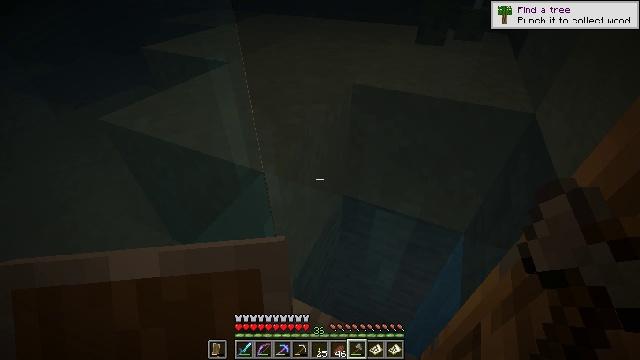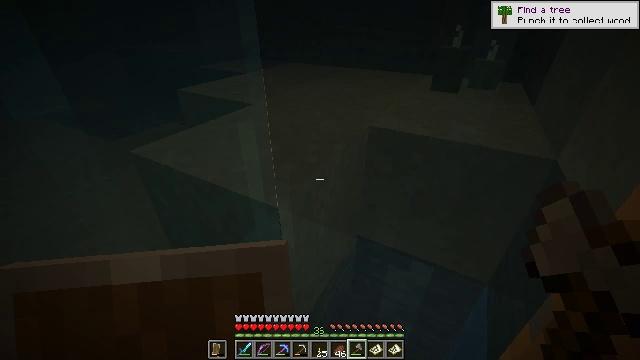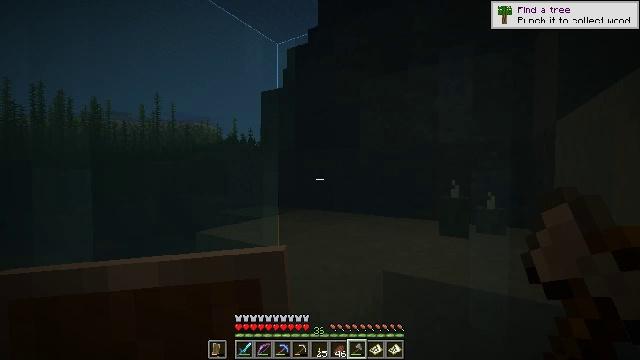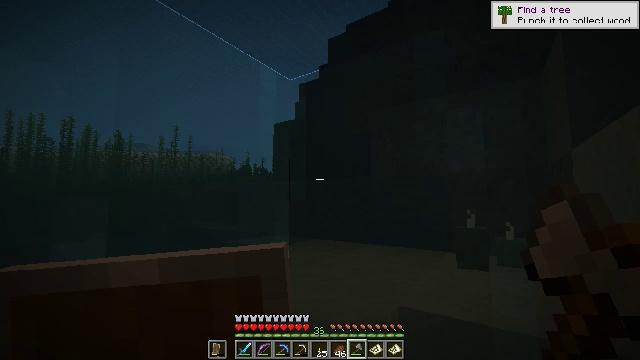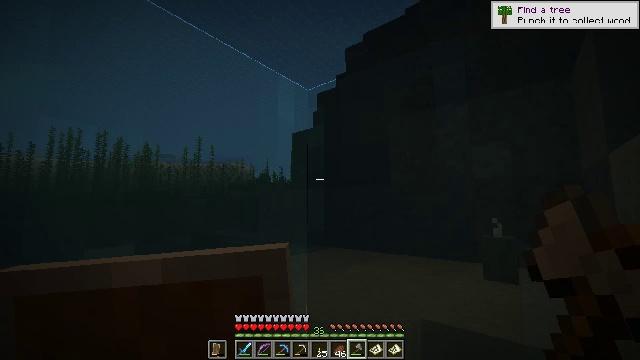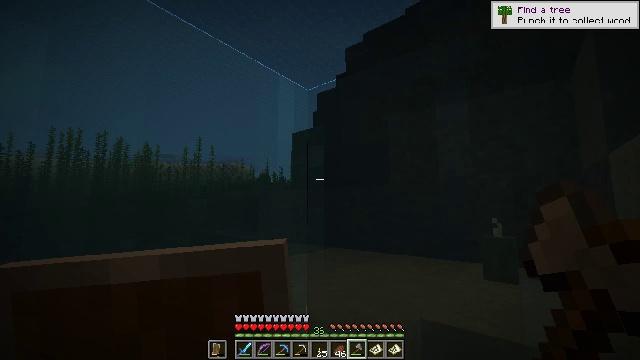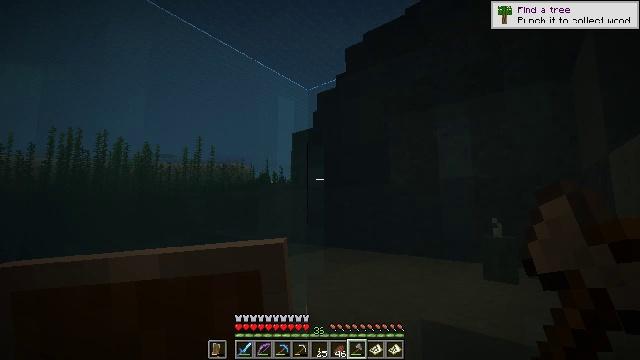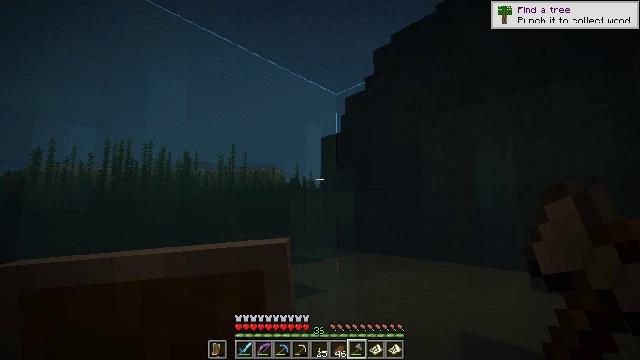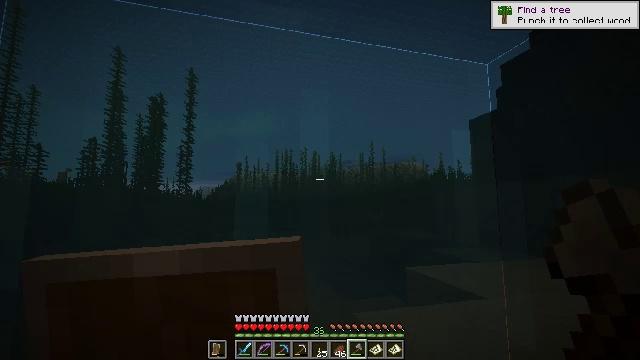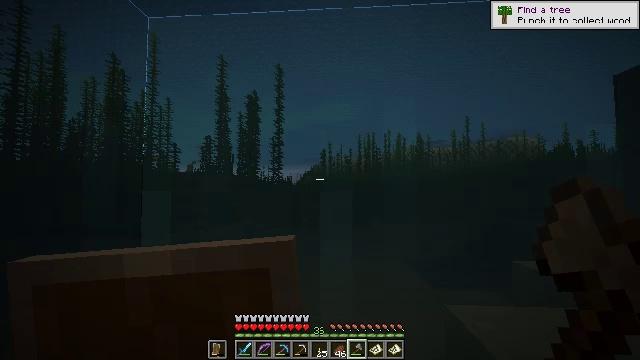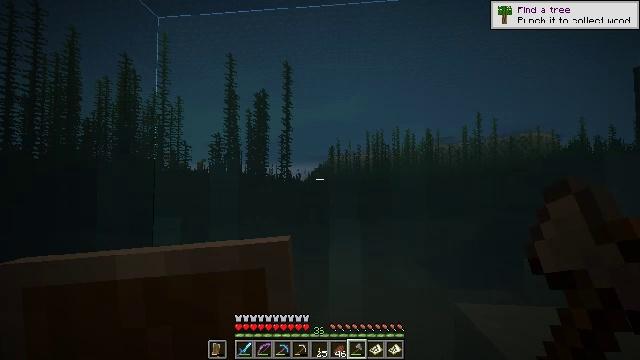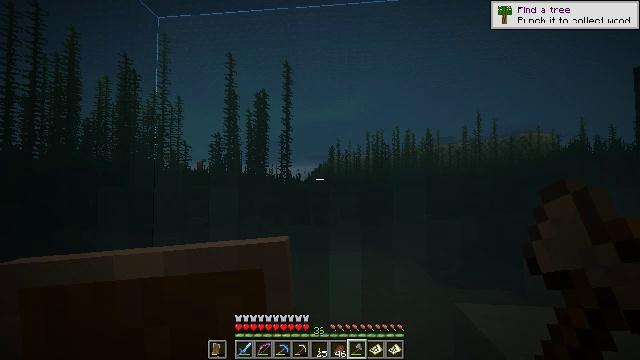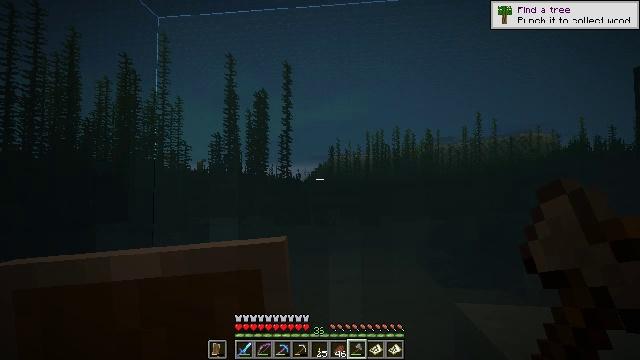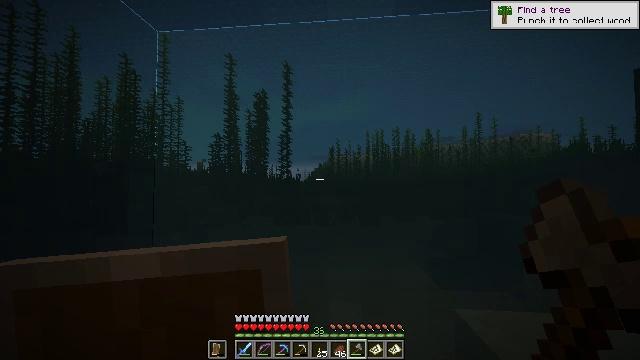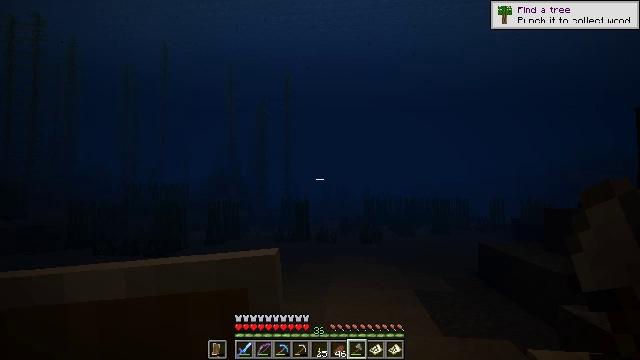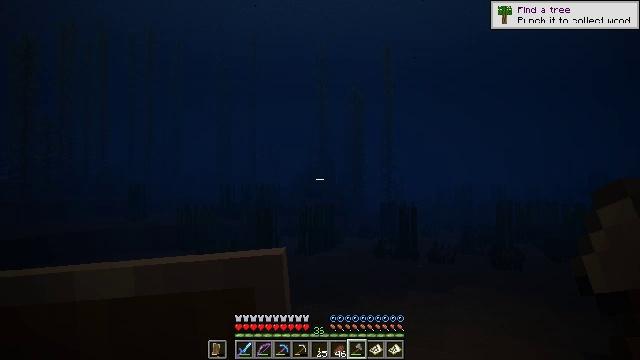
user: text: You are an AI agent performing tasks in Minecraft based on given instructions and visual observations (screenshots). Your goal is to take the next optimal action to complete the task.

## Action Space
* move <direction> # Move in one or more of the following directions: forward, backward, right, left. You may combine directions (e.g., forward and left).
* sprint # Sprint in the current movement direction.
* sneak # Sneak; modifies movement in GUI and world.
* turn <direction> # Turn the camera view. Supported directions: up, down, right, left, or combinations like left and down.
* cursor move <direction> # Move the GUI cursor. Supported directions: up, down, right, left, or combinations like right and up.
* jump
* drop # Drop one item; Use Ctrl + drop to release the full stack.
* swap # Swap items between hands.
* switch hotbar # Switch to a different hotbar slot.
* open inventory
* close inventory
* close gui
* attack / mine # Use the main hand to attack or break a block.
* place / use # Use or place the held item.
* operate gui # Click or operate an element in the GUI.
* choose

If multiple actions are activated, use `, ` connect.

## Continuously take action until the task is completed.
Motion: motion action
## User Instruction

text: Collect kelp plant from the sea.
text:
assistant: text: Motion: turn left and up
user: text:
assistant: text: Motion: turn left and up
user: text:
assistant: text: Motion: turn left and up
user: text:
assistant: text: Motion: turn left and up
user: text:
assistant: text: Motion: no_op
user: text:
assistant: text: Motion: no_op
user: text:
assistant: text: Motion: turn left
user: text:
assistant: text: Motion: turn left and down
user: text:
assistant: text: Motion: turn left and down
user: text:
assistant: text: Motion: turn left
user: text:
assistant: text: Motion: no_op
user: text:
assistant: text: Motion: no_op
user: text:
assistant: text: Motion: jump
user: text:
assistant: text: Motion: jump
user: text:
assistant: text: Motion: move forward, turn left, jump
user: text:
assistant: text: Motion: move forward, turn left and down, jump
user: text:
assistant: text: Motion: move forward, jump
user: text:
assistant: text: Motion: move forward, jump
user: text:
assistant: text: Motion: jump
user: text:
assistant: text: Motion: turn right
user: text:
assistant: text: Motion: turn right and up
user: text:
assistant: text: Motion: turn right and up
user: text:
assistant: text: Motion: turn right
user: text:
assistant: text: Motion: turn up
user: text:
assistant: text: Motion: turn up, jump
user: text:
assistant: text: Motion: turn up, jump
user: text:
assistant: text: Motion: turn left and up, jump
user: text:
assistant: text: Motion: turn left, jump
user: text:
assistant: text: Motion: turn left, jump
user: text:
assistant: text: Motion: jump